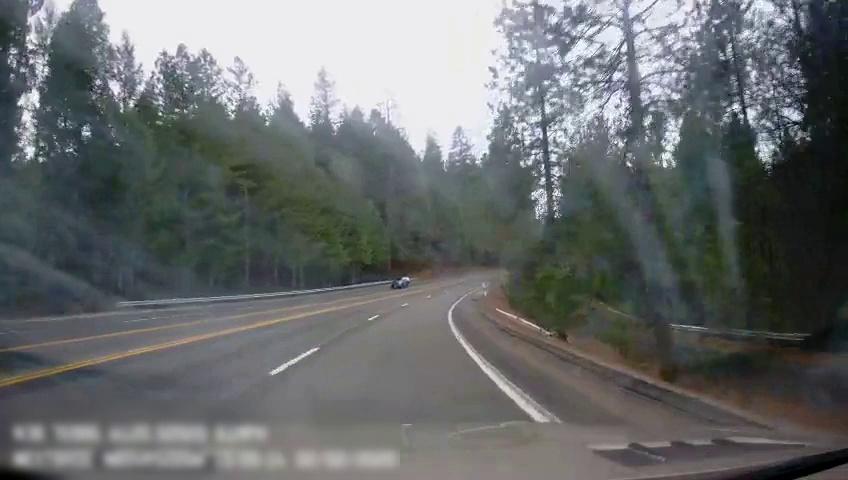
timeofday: Day
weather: Cloudy
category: Drivable Space
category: Drivable Space
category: Vehicles | SUV
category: Lanes | Opposite Lane
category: Lanes | Opposite Lane
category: Lanes | Opposite Lane
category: Lanes | Alternate Lane
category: Lanes | Current Lane
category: Lanes | Current Lane